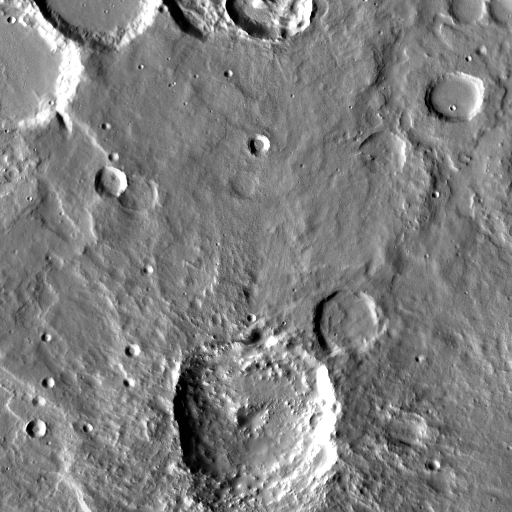
Crater classes present: Background, Other, Layered, Buried